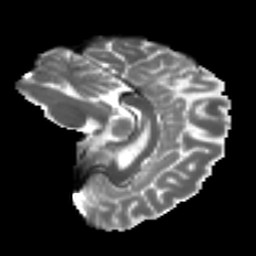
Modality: T2w
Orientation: sagittal
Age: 32
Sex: female
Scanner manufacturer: ge
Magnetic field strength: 3 T
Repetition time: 7.8 s
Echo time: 0.0606 s